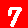
Digit: 7